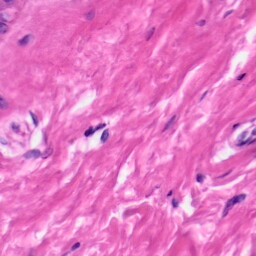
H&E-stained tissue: Skin